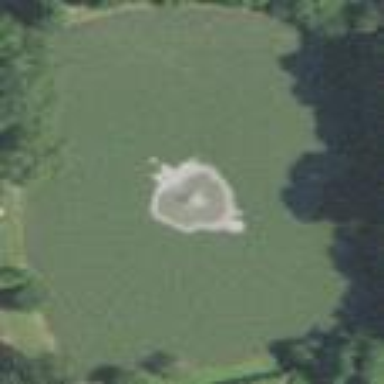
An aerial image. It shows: Lake with natural water.